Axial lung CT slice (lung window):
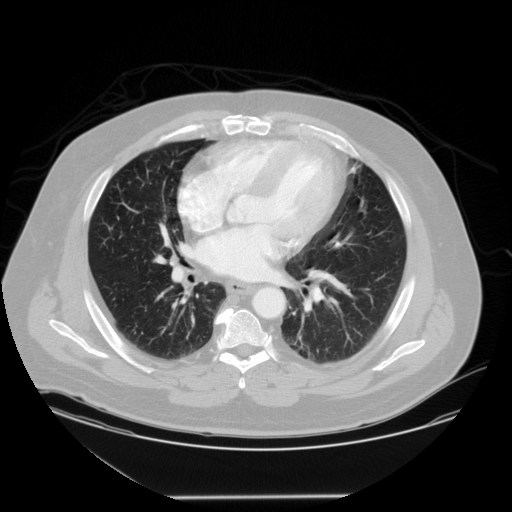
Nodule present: no